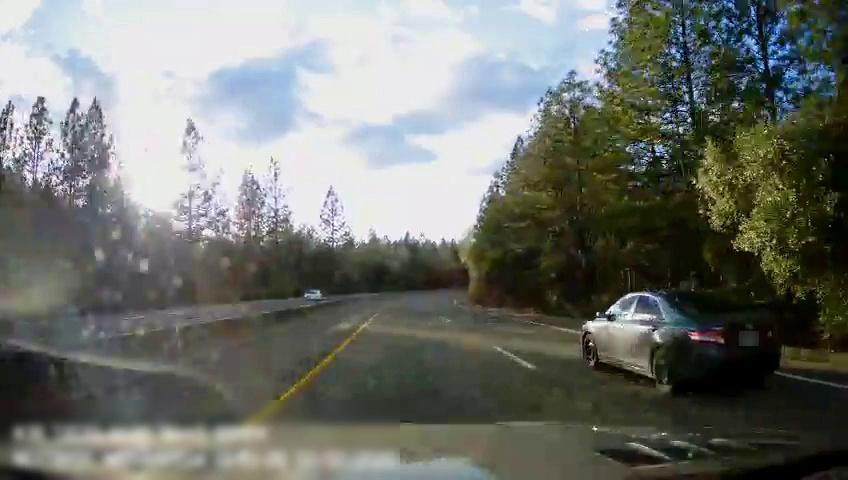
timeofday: Day
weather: Sunny
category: Drivable Space
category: Drivable Space
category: Vehicles | Car
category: Vehicles | Car
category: Lanes | Alternate Lane
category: Lanes | Current Lane
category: Lanes | Alternate Lane